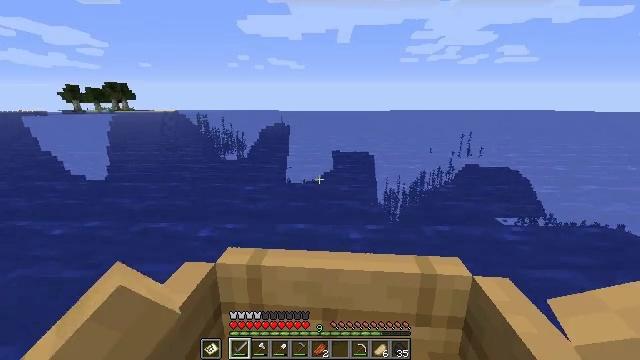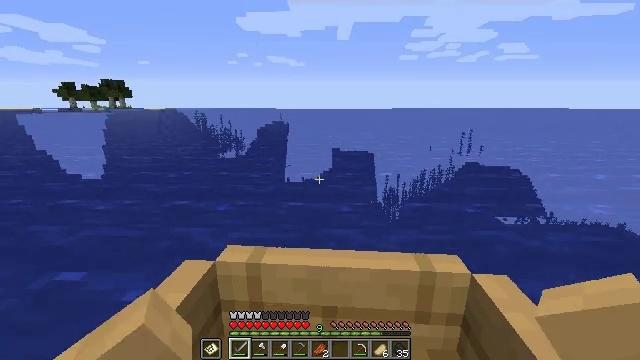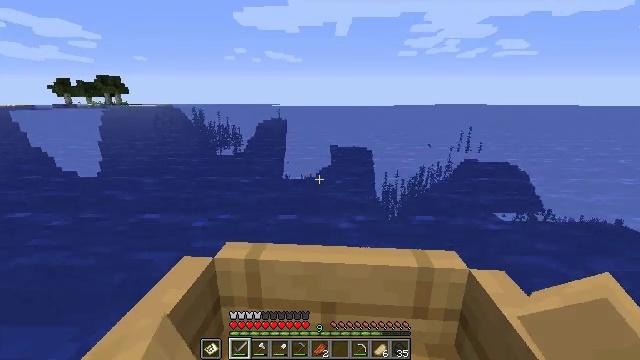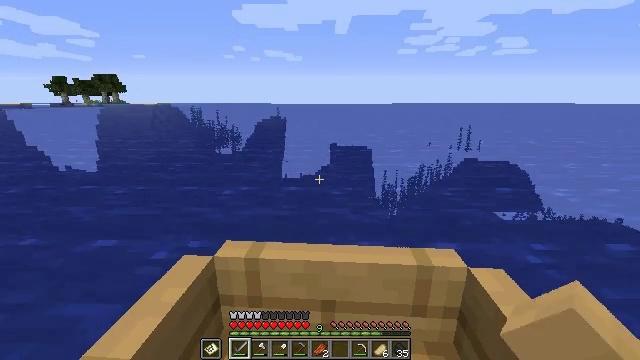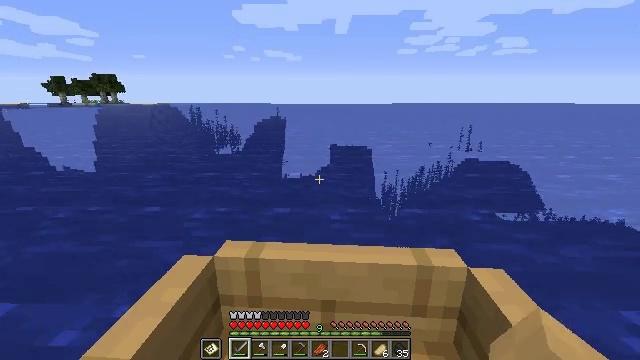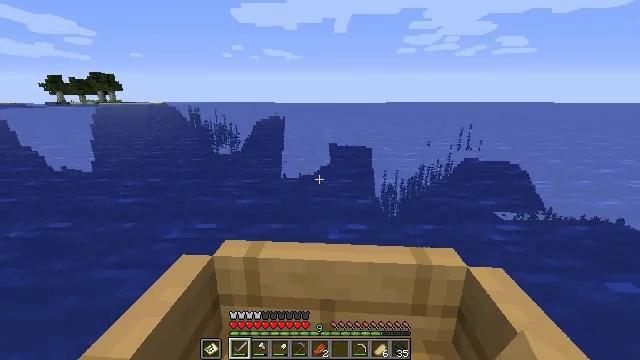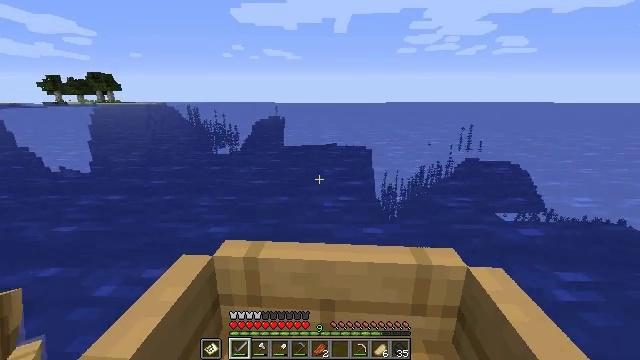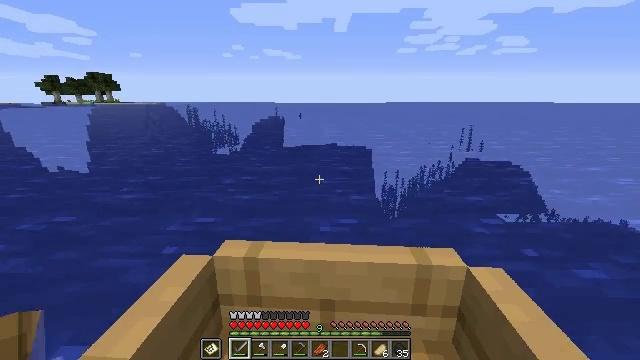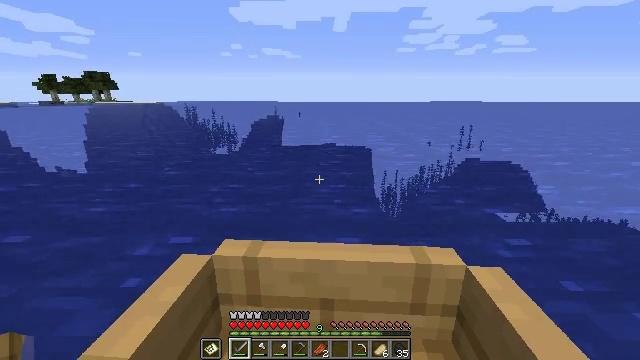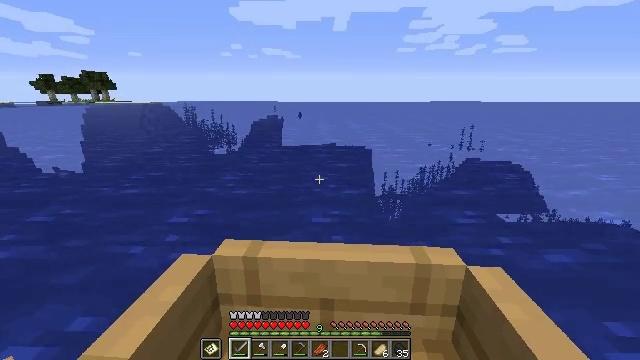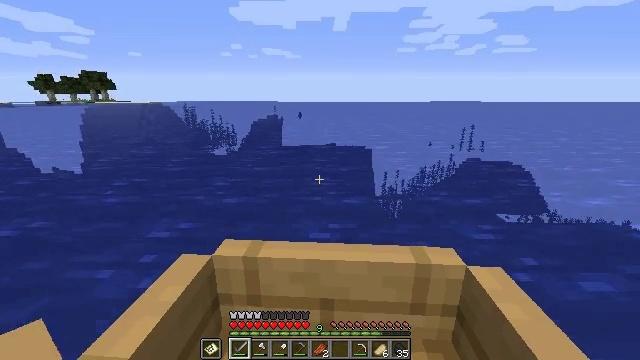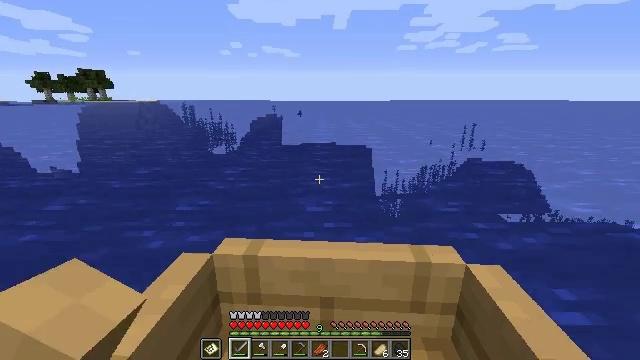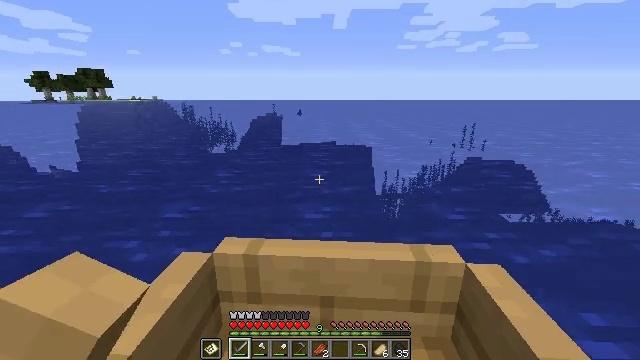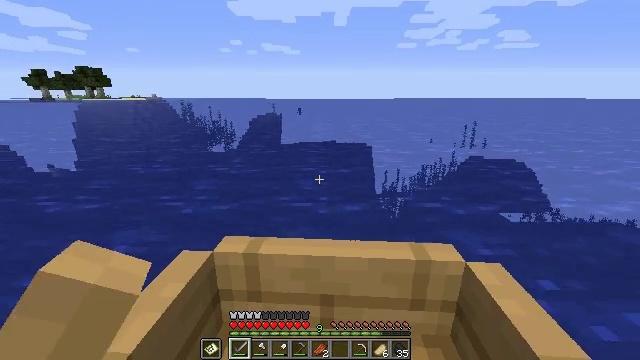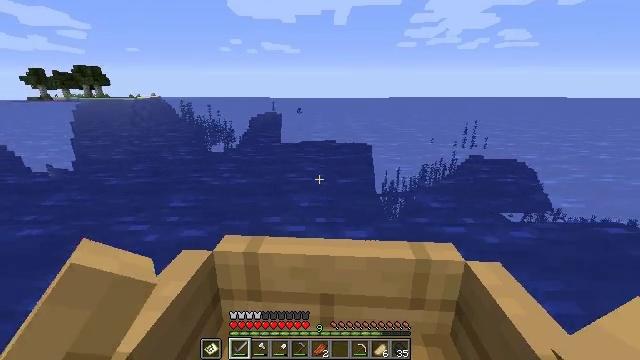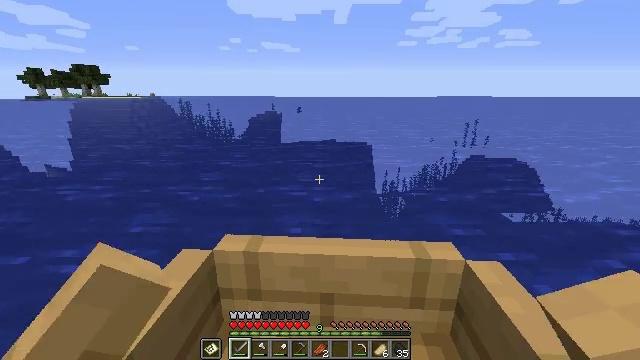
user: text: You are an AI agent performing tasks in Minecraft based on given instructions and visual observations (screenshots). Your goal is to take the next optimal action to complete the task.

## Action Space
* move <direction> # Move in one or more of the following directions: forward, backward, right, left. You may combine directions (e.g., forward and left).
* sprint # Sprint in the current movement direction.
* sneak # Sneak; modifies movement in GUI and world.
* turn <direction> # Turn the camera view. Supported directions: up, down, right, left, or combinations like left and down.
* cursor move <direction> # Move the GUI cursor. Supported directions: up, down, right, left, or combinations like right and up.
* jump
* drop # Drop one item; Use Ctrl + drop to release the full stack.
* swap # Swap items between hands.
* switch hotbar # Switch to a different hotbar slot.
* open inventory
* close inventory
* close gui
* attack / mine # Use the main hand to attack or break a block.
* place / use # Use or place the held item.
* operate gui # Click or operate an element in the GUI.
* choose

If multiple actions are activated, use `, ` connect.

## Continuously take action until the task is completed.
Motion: motion action
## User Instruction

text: Collect sand to make glass.
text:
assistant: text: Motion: move forward
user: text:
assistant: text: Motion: move forward
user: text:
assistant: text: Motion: move forward
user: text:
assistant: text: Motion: move forward
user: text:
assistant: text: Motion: move forward
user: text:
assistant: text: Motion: move forward
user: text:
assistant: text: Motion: move forward
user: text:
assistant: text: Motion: move forward
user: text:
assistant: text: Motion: move forward
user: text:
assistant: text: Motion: move forward
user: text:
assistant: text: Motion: move forward
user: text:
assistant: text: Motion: move forward
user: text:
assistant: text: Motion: move forward
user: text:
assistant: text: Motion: move forward
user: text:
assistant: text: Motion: move forward
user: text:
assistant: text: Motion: move forward
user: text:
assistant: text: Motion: move forward
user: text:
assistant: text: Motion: move forward
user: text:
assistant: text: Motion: move forward
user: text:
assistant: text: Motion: move forward
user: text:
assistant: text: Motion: move forward
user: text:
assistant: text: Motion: move forward
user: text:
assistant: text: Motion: move forward
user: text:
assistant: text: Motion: move forward
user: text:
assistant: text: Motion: move forward
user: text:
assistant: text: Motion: move forward
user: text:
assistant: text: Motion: move forward
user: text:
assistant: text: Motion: move forward
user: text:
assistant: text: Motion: move forward
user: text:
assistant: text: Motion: move forward